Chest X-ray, PA view. Patient: 63 years old, sex M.
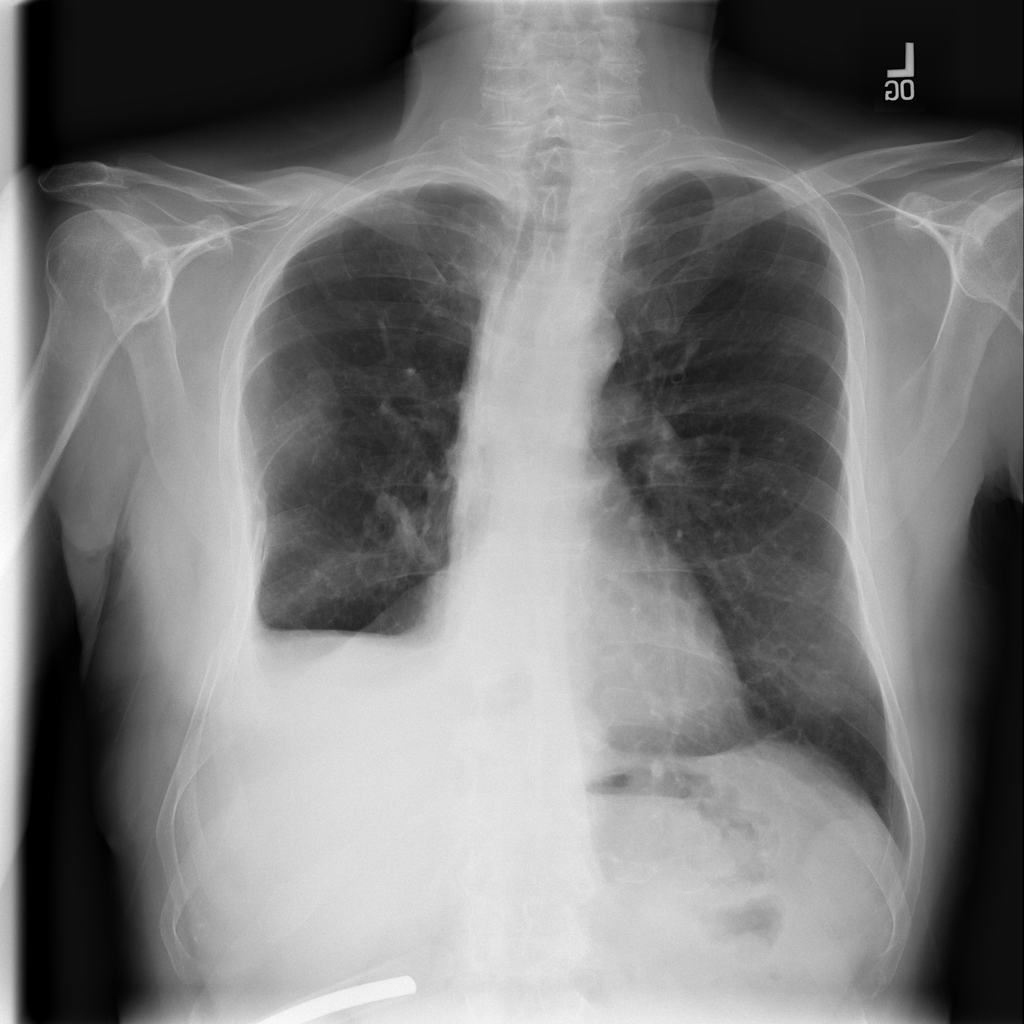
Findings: Fibrosis